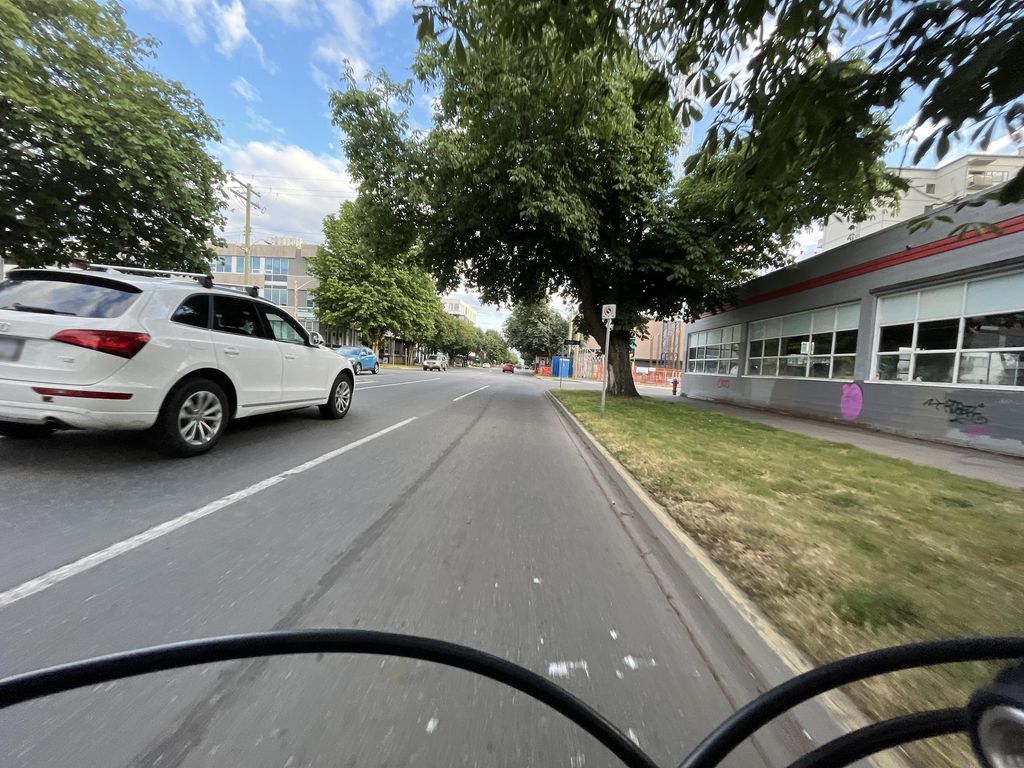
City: victoria